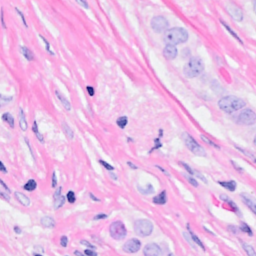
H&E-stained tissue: Breast